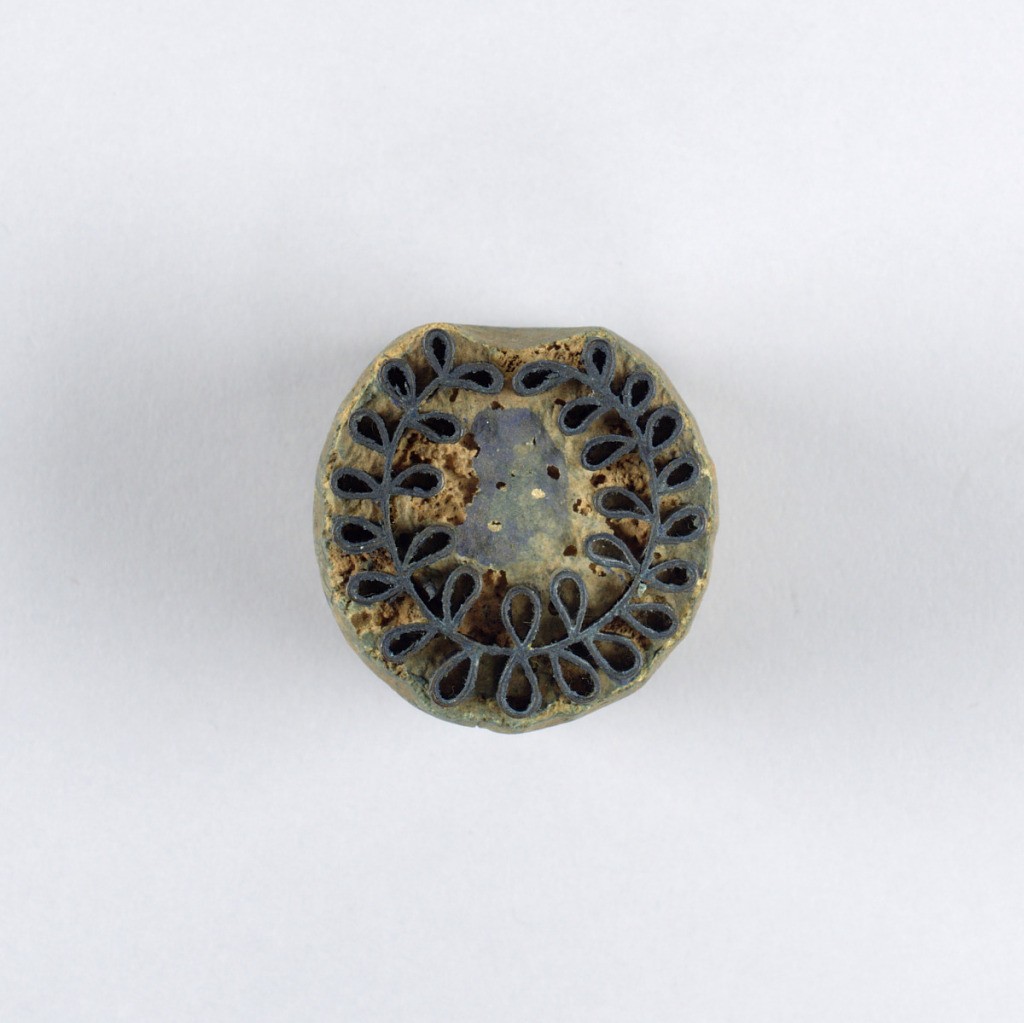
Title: Printing block
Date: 1825–50
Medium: wood, copper, brass
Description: One of twenty-one wood blocks showing a different floral motif formed by metal strips set in wood.